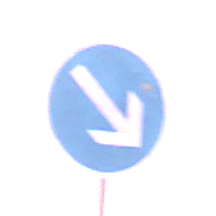
Verkehrszeichen: VorgeschriebeneVorbeifahrtRechts
Umgebung: Outdoor, Urban
Tageszeit: SunriseSunset
Wetter: PartlyCloudy
Licht: Natural
Jahreszeit: NotSpecified
Kontrast: MediumContrast